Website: lowes
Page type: receipt
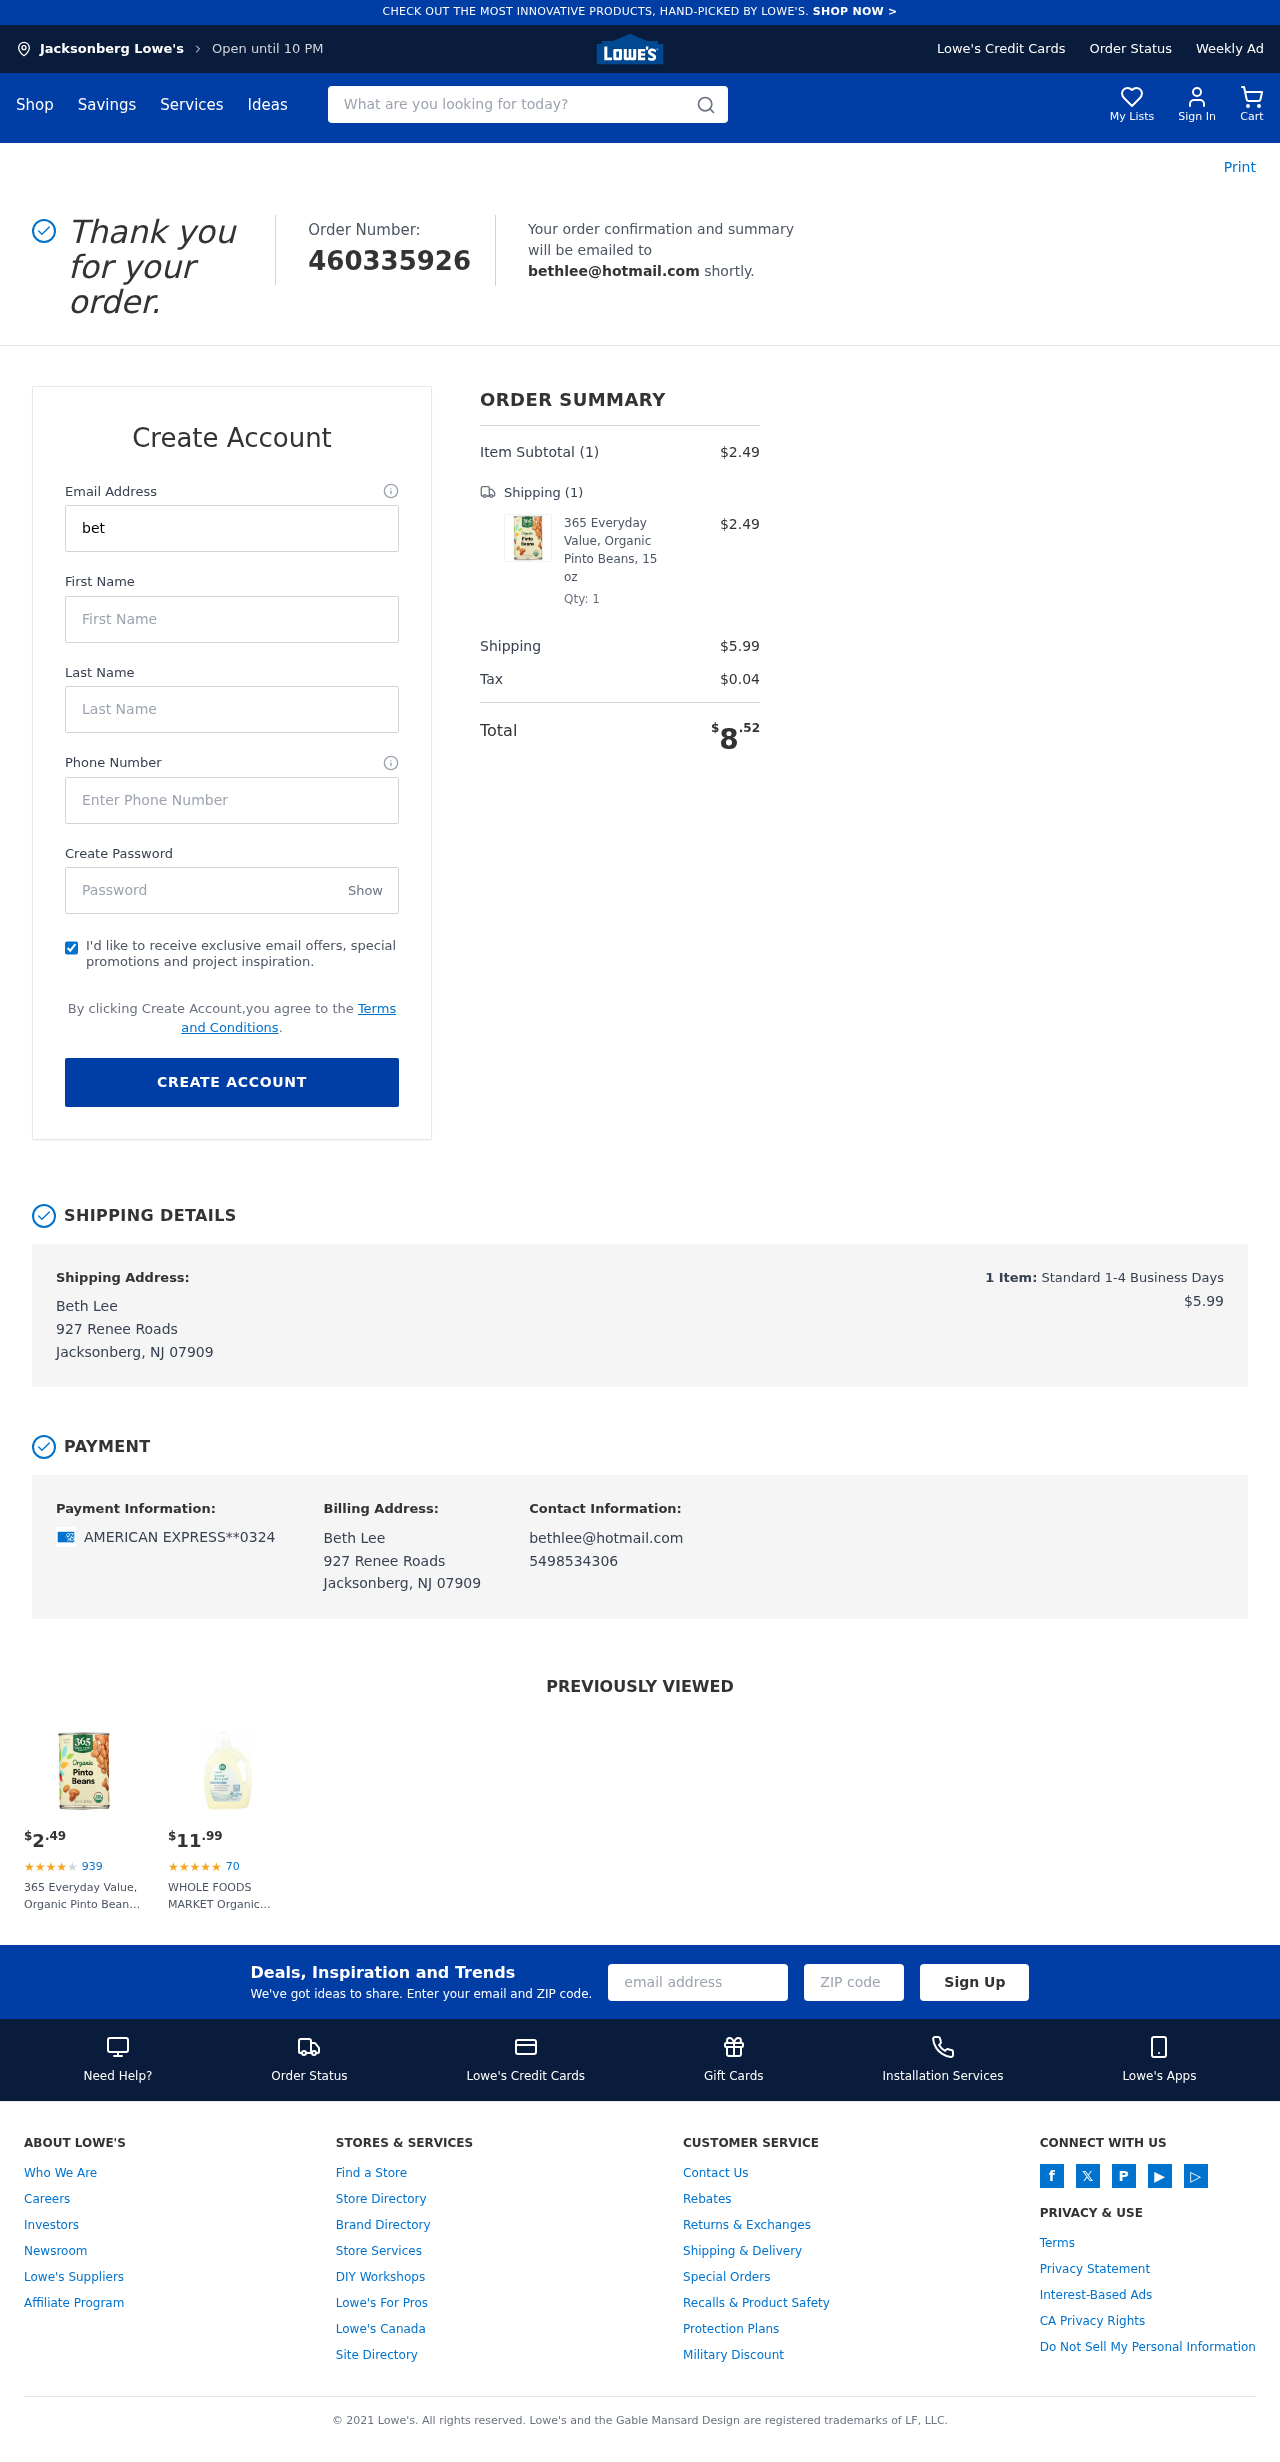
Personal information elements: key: PII_CARD_LAST4
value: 0324
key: PII_CARD_TYPE
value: AMERICAN EXPRESS
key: PII_CITY
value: Jacksonberg
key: PII_EMAIL
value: bethlee@hotmail.com
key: PII_FULLNAME
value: Beth Lee
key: PII_PHONE
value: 5498534306
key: PII_STREET
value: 927 Renee Roads
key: PII_FIRSTNAME
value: Beth
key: PII_LASTNAME
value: Lee
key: PII_CITY_STATE_ZIP
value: Jacksonberg, NJ 07909
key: PII_FULLNAME2
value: Beth Lee
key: PII_FULLNAME3
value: Beth Lee
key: PII_FIRSTNAME2
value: Beth
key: PII_FIRSTNAME3
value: Beth
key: PII_LASTNAME2
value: Lee
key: PII_LASTNAME3
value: Lee
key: PII_FIRSTNAME_DERIVED
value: Beth
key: PII_LASTNAME_DERIVED
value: Lee
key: PII_FULLNAME_DERIVED
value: Beth Lee
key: PII_NAME_FULL_DERIVED
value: Beth Lee
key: PII_POSTCODE
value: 07909
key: PII_STATE_ABBR
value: NJ
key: PII_POSTCODE_FULL
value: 07909
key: PII_CITY_STATE
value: Jacksonberg, NJ
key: PII_POSTCODE_NUMERIC
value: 7909
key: PII_EMAIL2
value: bethlee@hotmail.com
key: PII_EMAIL3
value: bethlee@hotmail.com
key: PII_PHONE_LINE
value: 4306
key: PII_PHONE_SUFFIX
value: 4306
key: PII_PHONE2
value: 5498534306
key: PII_PHONE3
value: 5498534306
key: PII_PHONE_NUMERIC
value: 5498534306
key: PII_PHONE_LINE_NUMERIC
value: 4306
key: PII_PHONE_SUFFIX_NUMERIC
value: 4306
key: PII_PHONE2_NUMERIC
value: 5498534306
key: PII_PHONE3_NUMERIC
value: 5498534306
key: PII_PHONE_DIGITS
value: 5498534306
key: PII_PHONE_LAST4
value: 4306
Product elements: key: PRODUCT1_NAME
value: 365 Everyday Value, Organic Pinto Beans, 15 oz
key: PRODUCT1_PRICE
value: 2.49
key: PRODUCT1_QUANTITY
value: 1
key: PRODUCT2_NAME
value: WHOLE FOODS MARKET Organic Unscented 100oz Laundry Detergent, 100 FZ
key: PRODUCT2_NUM_RATINGS
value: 70
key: PRODUCT2_PRICE
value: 11.99
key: PRODUCT1_PRICE2
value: $2.49
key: PRODUCT1_RATING2
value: ★
★
★
★
★
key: PRODUCT1_NUM_RATINGS2
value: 939
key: PRODUCT1_NAME2
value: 365 Everyday Value, Organic Pinto Beans, 15 oz
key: PRODUCT2_RATING
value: ★
★
★
★
★
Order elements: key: ORDER_ID
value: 460335926
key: ORDER_NUM_ITEMS
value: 1
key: ORDER_SUBTOTAL
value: $2.49
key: ORDER_NUM_ITEMS2
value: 1
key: ORDER_SHIPPING_COST
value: $5.99
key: ORDER_TAX
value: $0.04
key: ORDER_TOTAL
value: $8.52
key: ORDER_NUM_ITEMS3
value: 1
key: ORDER_SHIPPING_COST2
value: $5.99
Search elements: key: HEADER_SEARCH
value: What are you looking for today?